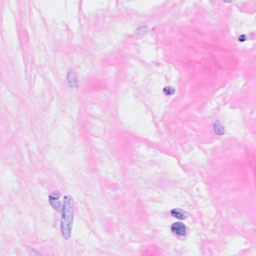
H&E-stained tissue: Breast